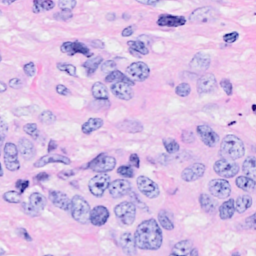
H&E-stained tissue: Breast